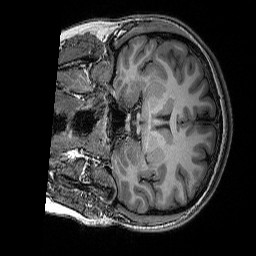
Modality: T1w
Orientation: coronal
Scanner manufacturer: siemens
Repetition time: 2.25 s
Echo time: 0.00418 s